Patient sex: M
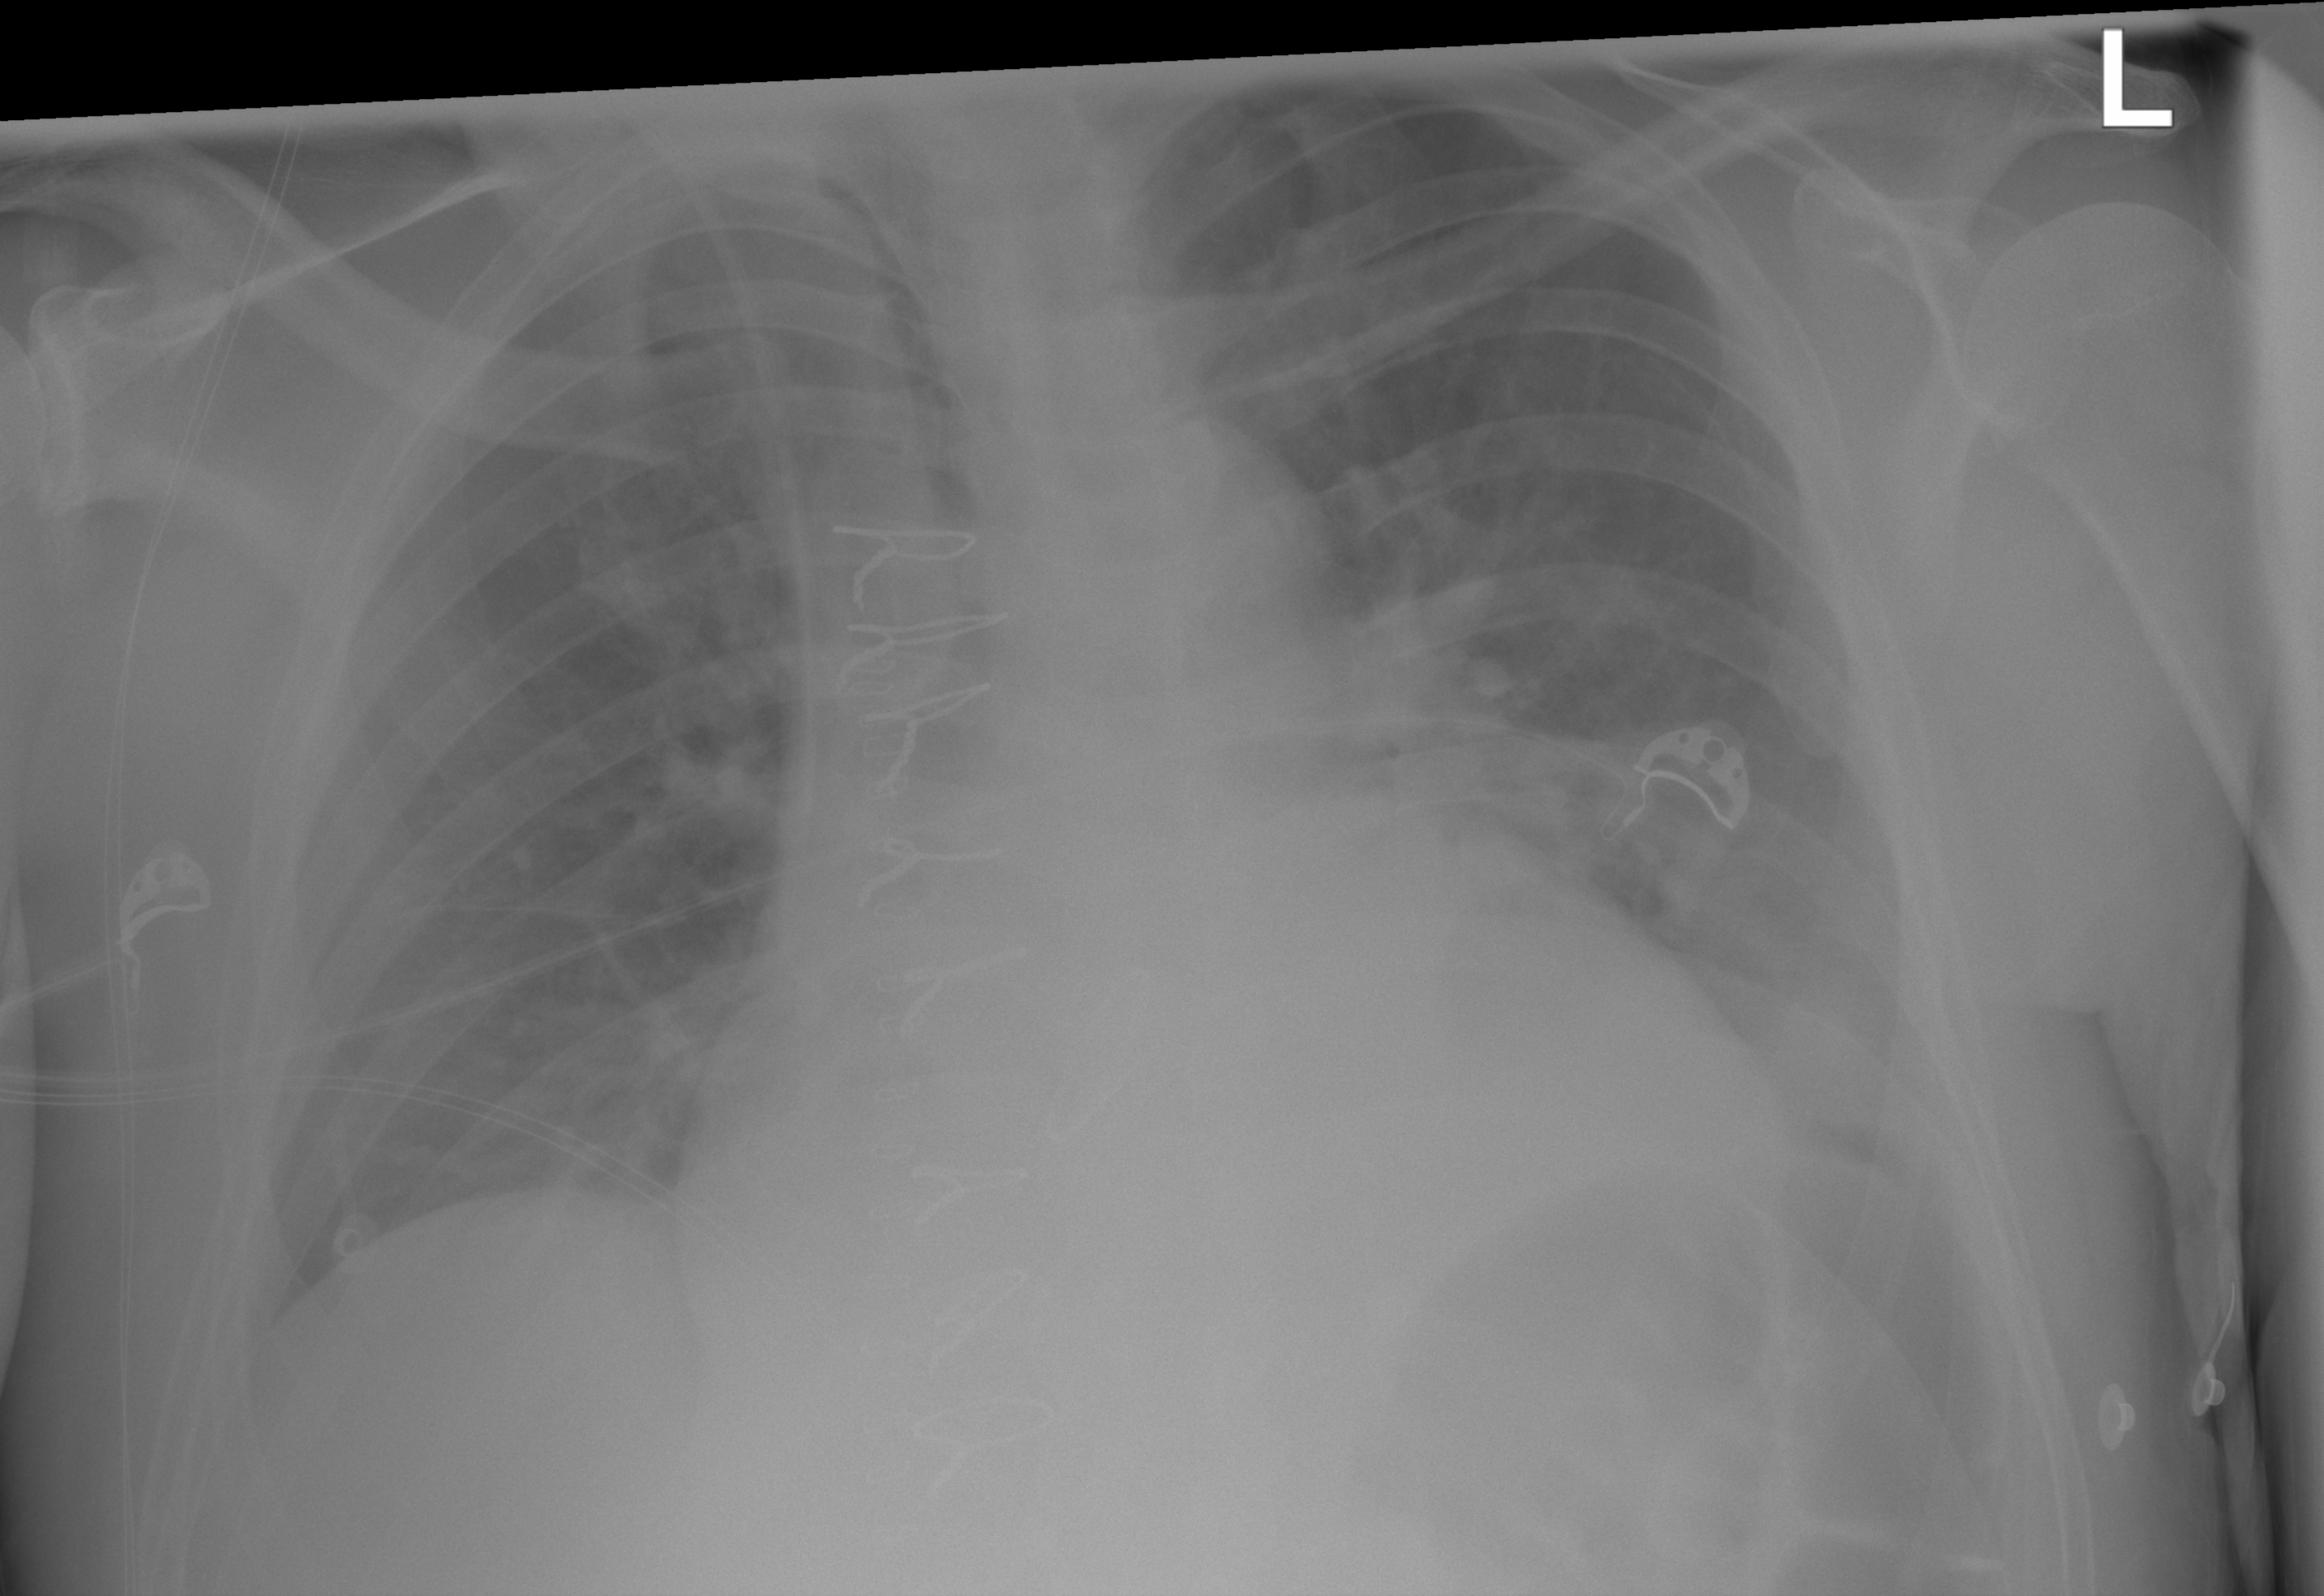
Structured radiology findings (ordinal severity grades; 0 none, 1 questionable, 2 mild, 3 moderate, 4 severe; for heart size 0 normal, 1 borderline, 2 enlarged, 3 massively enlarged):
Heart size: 2
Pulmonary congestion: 0
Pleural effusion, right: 0
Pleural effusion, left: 2
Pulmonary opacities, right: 0
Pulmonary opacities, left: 0
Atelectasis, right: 0
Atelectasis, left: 2